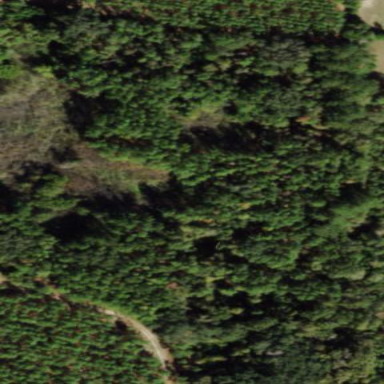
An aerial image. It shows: Mixed woodland area with various types of leaves.